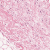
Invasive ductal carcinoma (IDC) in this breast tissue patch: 0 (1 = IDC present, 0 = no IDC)